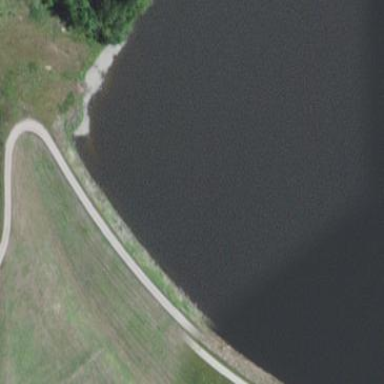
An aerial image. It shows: Dam made of soil.